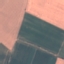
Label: AnnualCrop